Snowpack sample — Loveland Pass, Silver Plume, Colorado, USA (2/11/26, 12:00 PM MST)
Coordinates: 39.663, -105.886
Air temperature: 35 °F
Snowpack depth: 82 cm
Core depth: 10 cm
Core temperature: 17.6 °F
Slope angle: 13°, slope face: 12°
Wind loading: high
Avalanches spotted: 1
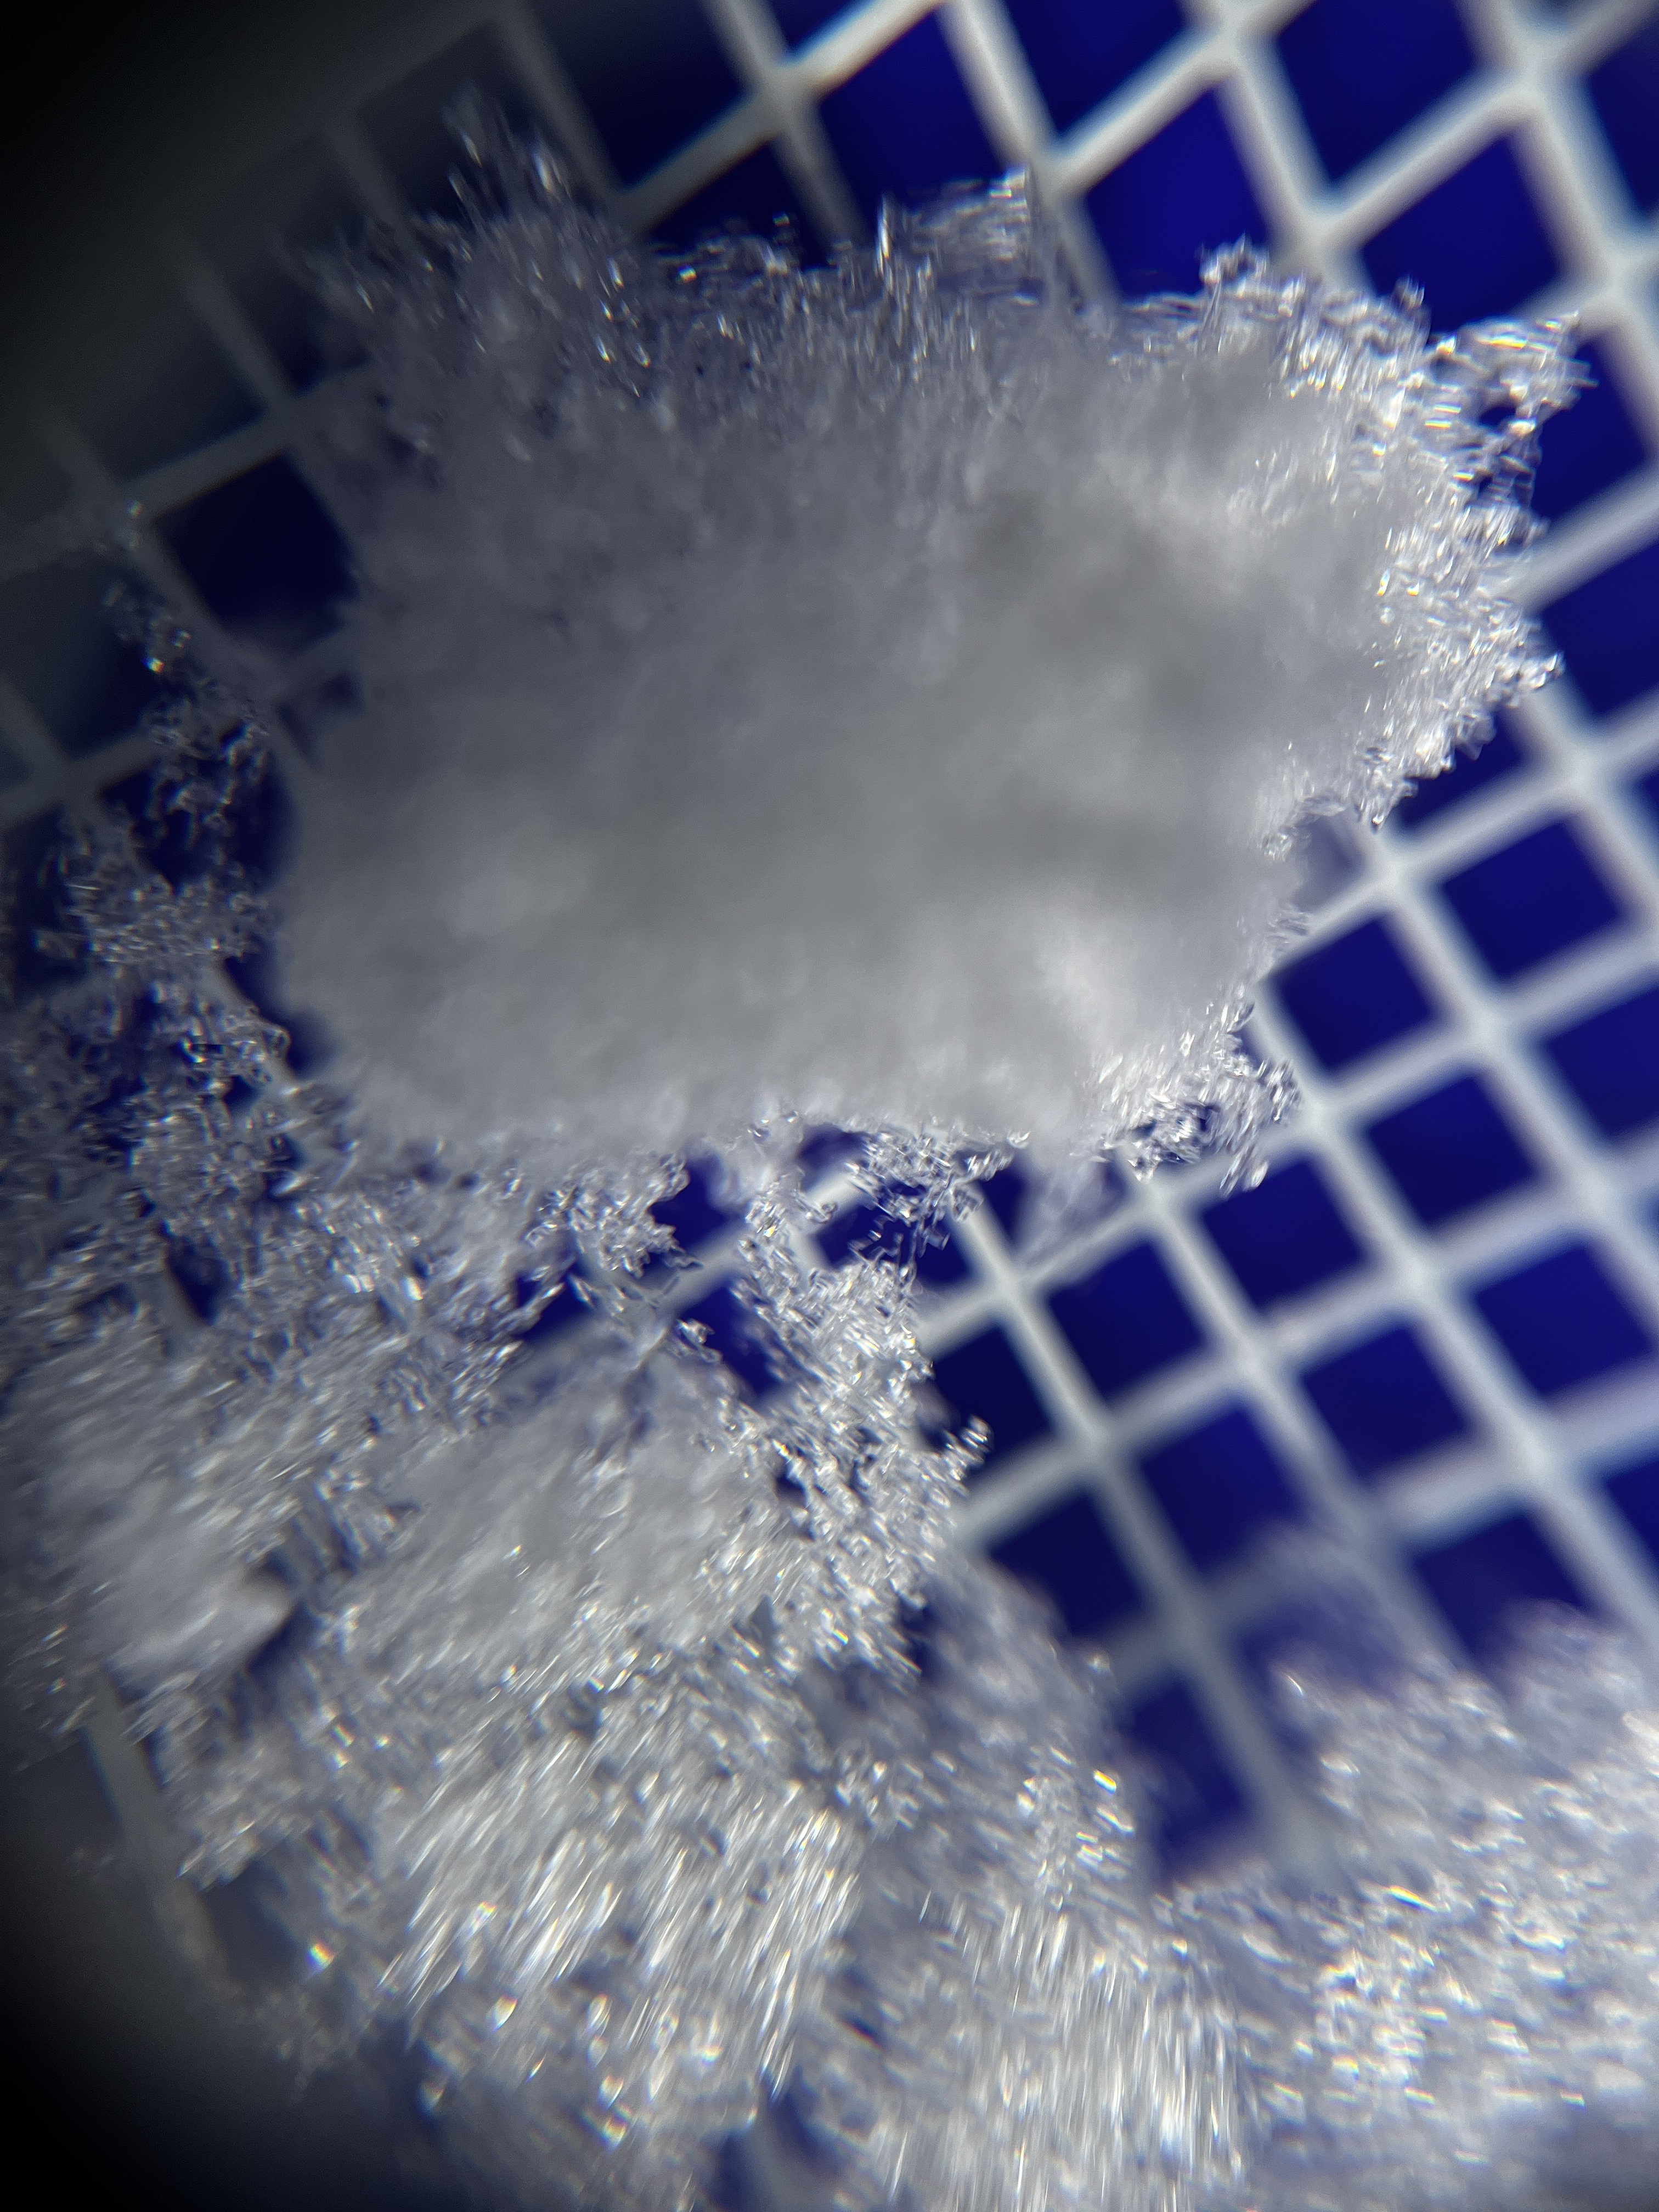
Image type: magnified_profile
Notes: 1 small avalanche spotted on the north side of the bowl, lots of wind loading